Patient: sex M, age 57
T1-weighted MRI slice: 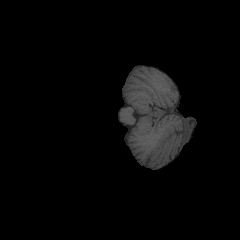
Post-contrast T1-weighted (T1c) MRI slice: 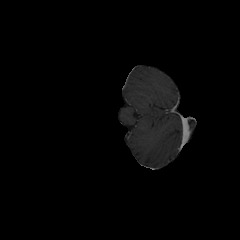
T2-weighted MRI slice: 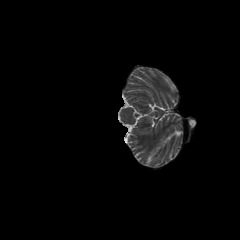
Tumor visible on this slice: no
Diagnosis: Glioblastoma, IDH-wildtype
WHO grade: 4